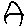
Label: house